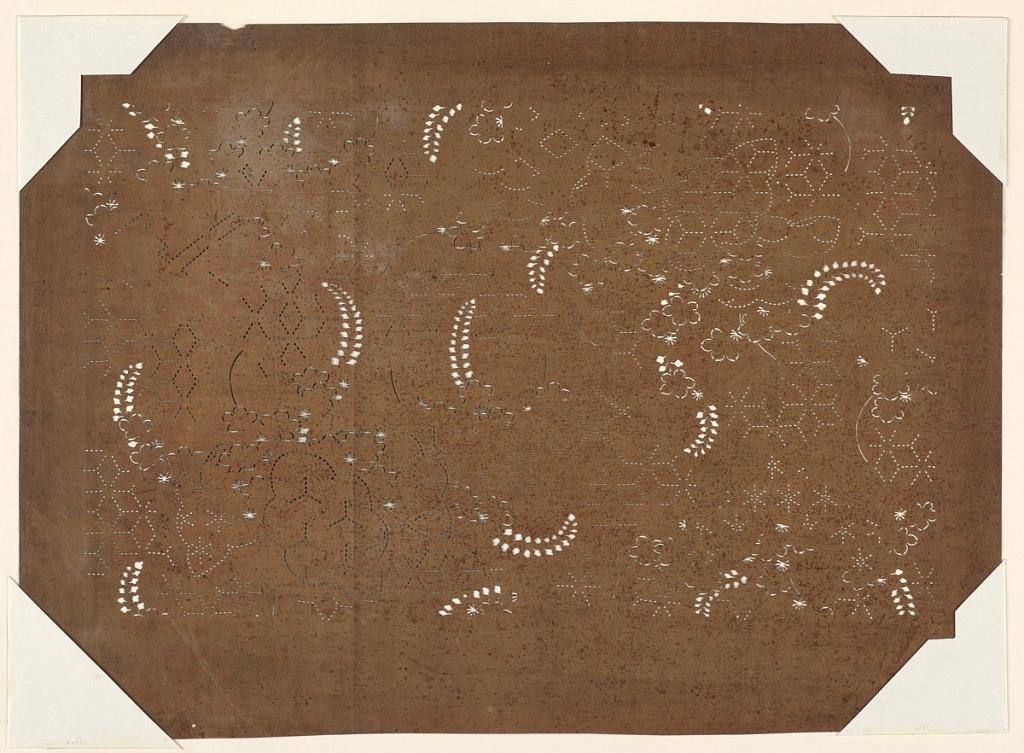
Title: Sashiko Motifs
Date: late 18th - early 19th century
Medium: Mulberry paper (kozo washi) treated with fermented persimmon tannin (kakishibu),
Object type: Katagami
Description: Sashiko is a form of traditional folk embroidery using the running stitch to create patterns with symbolic meaning. Shown here are various traditional patterns such as wisteria wreaths and floral blossoms are also evenly distributed throughout the design.